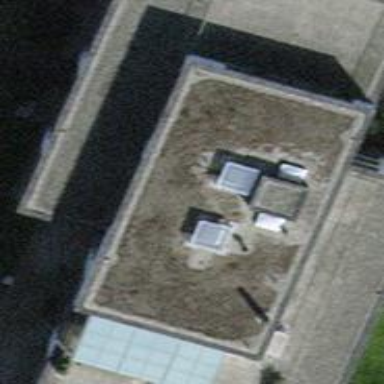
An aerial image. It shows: Flat-roofed apartment building.